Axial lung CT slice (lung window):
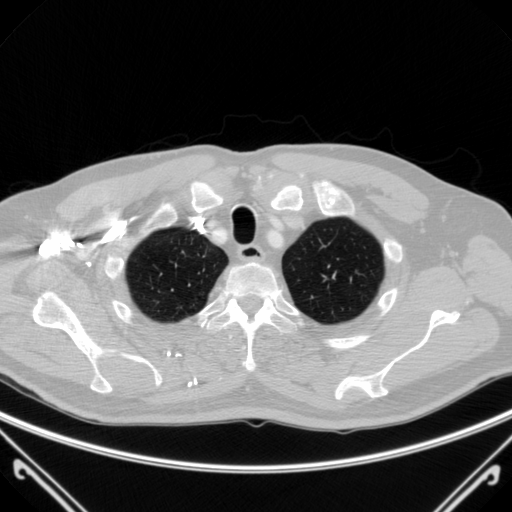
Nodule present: no